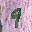
Label: 9